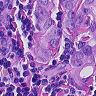
Metastatic tissue present: yes